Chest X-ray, PA view. Patient: 35 years old, sex M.
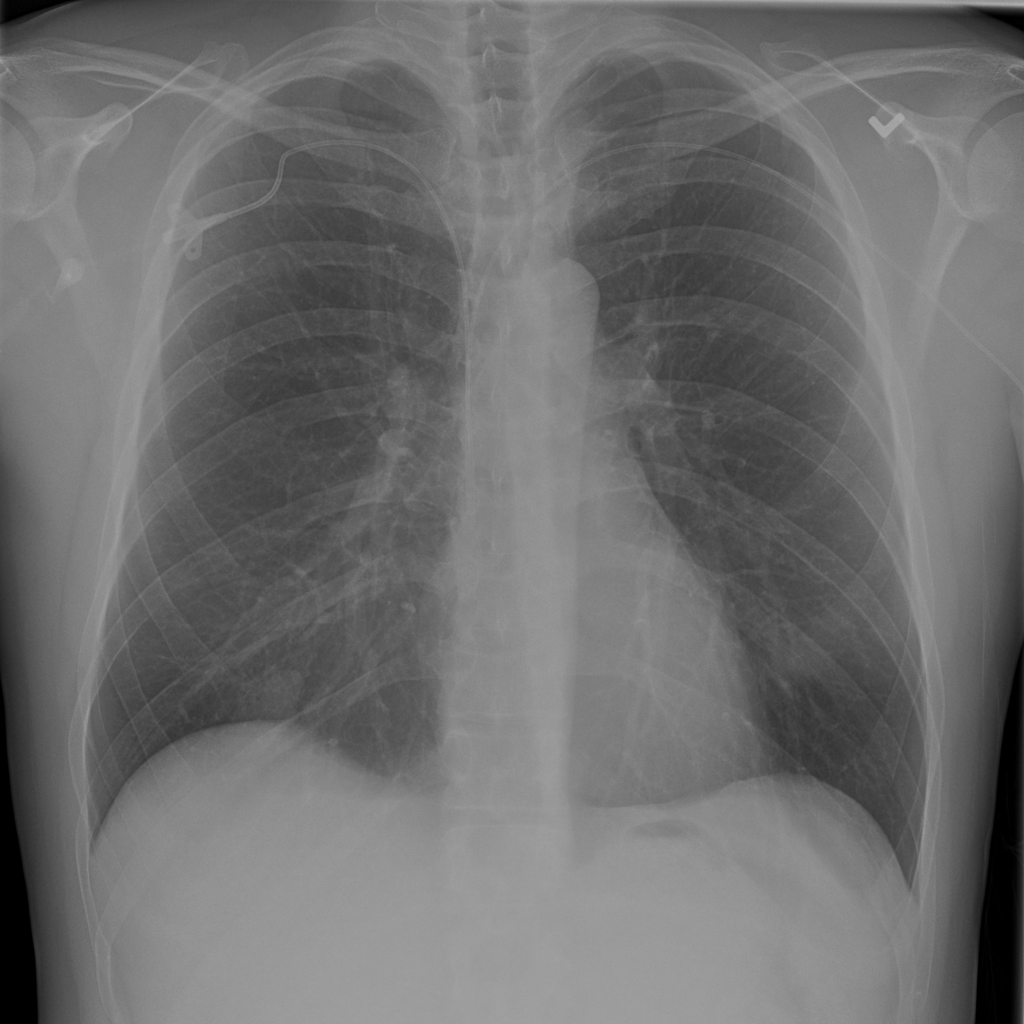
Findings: No Finding